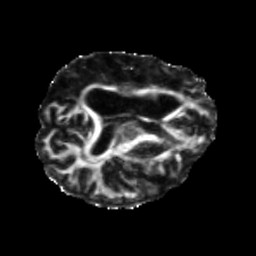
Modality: FA
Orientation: axial
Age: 51
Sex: female
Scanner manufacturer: siemens
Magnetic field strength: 3 T
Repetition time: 5.25 s
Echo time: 0.08 s